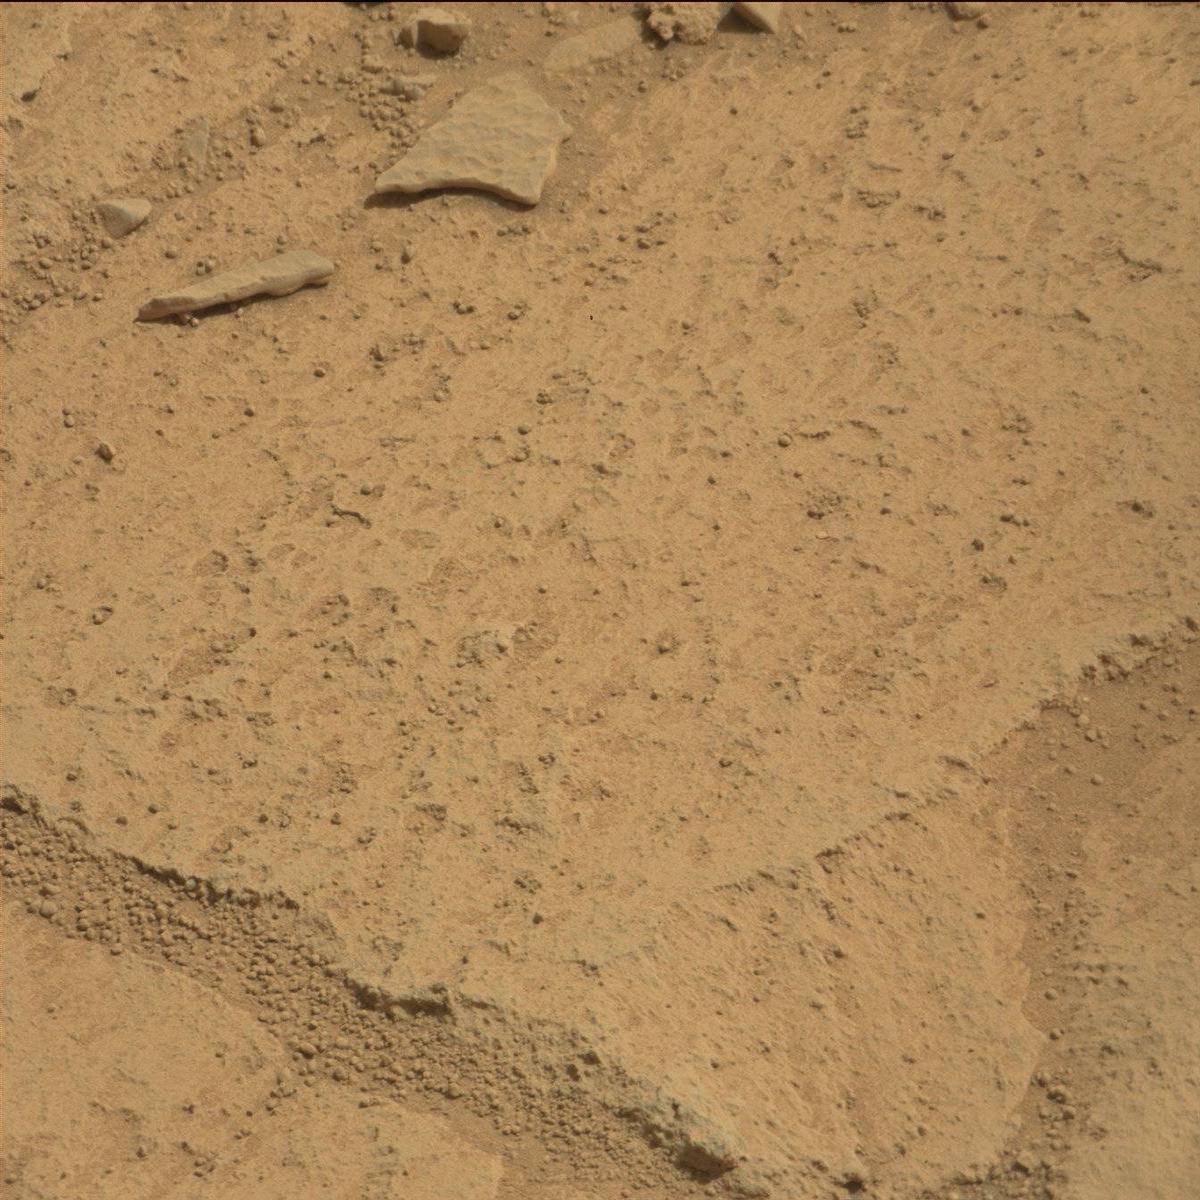
Terrain classes present: Bedrock, Rock, Sand / Soil